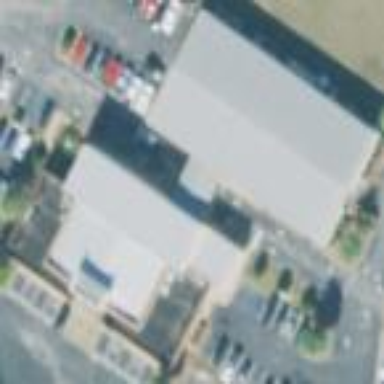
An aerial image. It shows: Building that houses car shop.